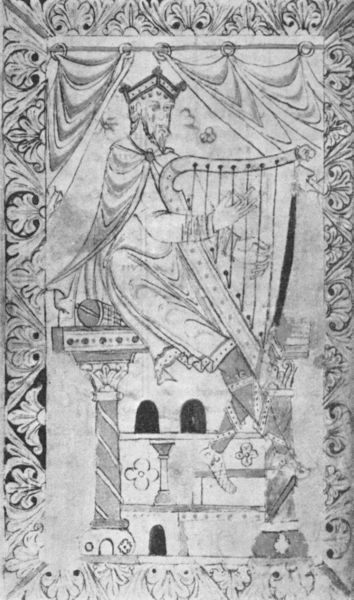
Titel: Kalender, Psalter
Standort: Herstellungsort: Worcester, Kathedrale (EU - GB)
Institution: Cambridge, Corpus Christi Collection
Schlagwörter: mann, umhang, weiß, blumen, mund, schwarz, säule, säulen, zeichnung, gebäude, tuch, ornament, hose, augen, gesicht, mensch, hände, vorhang, gewand, musik, krone, renaissance, beine, füße, bogen, schuhe, könig, thron, strümpfe, ringe, palast, kapitelle, mittelalter, saiten, harfe, david, korne, fibel, psalmen